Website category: book
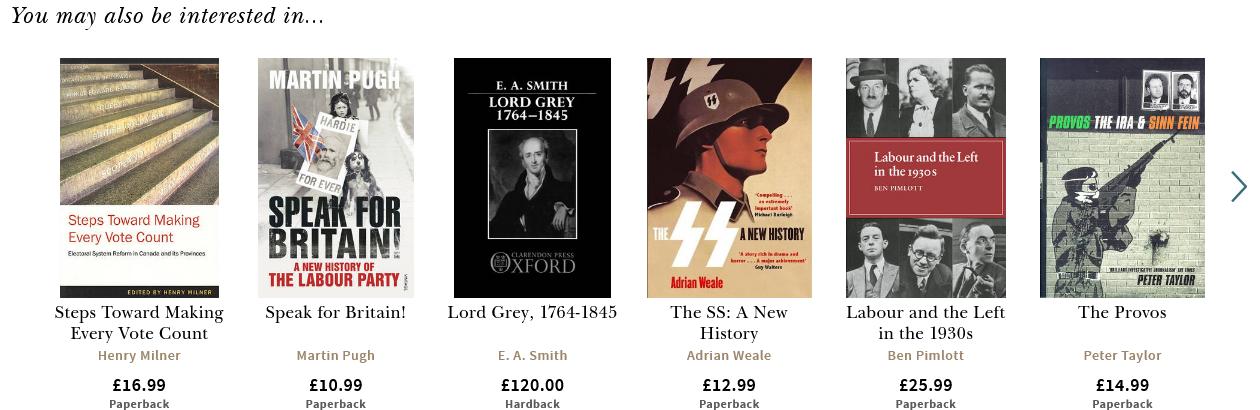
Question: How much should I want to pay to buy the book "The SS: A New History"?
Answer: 12.99

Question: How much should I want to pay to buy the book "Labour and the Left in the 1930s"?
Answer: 25.99

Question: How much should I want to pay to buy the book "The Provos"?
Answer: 14.99

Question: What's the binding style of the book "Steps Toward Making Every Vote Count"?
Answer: Paperback

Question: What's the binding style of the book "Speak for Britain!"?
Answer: Paperback

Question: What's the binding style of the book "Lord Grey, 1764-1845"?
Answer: Hardback

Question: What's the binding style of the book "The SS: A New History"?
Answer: Paperback

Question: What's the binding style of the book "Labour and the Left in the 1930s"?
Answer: Paperback

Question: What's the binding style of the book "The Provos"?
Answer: Paperback

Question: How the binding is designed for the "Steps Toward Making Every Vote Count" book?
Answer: Paperback

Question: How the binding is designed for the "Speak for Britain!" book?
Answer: Paperback

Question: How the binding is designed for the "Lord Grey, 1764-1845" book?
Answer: Hardback

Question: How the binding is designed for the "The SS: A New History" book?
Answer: Paperback

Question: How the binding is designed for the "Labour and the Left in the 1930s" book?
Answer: Paperback

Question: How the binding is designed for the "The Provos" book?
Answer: Paperback

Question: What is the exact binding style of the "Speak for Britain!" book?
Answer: Paperback

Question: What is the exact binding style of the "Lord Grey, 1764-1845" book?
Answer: Hardback

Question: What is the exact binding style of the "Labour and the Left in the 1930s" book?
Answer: Paperback

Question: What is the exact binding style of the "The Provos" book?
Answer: Paperback

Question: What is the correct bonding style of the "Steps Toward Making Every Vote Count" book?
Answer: Paperback

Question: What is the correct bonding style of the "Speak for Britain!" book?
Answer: Paperback

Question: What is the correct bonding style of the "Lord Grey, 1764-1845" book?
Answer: Hardback

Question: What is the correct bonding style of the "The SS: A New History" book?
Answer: Paperback

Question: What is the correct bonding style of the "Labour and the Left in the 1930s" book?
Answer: Paperback

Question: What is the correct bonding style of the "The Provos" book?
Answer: Paperback

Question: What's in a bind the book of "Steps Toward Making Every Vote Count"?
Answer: Paperback

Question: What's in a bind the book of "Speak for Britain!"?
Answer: Paperback

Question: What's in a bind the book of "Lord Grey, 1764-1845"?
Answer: Hardback

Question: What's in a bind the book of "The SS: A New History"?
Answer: Paperback

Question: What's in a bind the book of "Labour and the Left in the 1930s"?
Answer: Paperback

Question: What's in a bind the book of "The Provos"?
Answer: Paperback

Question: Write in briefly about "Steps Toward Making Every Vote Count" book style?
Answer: Paperback

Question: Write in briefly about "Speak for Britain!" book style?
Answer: Paperback

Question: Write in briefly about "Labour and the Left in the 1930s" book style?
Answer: Paperback

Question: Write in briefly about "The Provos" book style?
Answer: Paperback

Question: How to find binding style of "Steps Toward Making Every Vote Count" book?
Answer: Paperback

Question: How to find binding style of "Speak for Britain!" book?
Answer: Paperback

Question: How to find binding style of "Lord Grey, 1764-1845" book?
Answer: Hardback

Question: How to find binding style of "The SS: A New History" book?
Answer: Paperback

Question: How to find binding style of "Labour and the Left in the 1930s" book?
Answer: Paperback

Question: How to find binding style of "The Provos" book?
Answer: Paperback